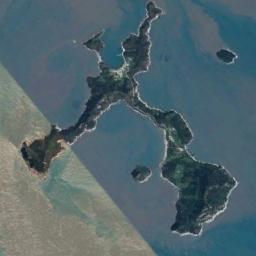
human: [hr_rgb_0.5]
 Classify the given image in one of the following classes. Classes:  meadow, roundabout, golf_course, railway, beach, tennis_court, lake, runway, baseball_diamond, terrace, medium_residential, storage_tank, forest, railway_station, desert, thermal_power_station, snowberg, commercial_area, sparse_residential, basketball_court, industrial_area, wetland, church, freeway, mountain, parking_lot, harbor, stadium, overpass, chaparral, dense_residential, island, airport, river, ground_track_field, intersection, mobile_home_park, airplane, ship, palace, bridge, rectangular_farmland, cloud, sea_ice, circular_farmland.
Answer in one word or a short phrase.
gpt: island